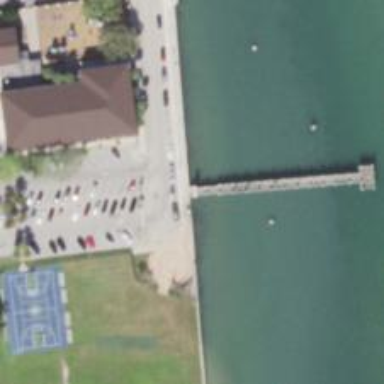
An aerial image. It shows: Man-made pier.